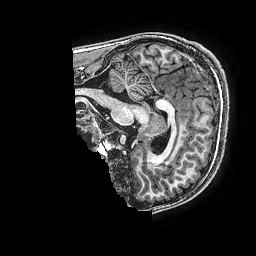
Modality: T1w
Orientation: sagittal
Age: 14
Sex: male
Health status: ill
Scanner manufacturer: ge
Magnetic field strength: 3 T
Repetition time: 0.00766 s
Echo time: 0.003476 s